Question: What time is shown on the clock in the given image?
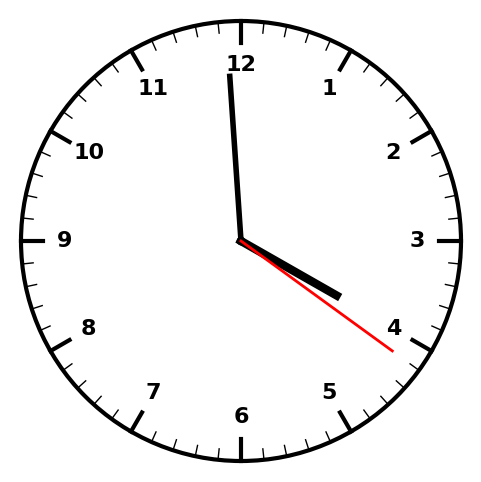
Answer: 03:59:21